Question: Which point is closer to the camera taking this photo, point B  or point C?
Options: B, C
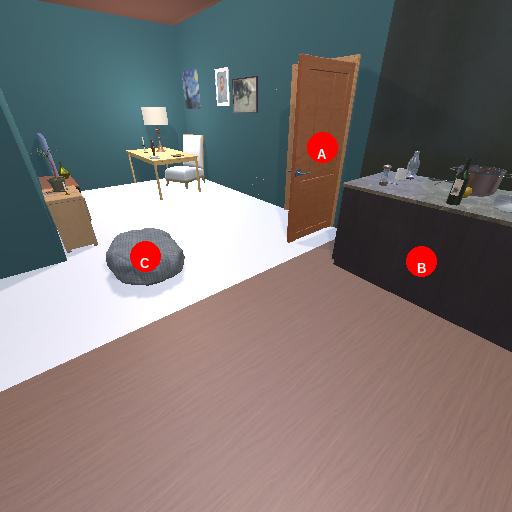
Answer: B